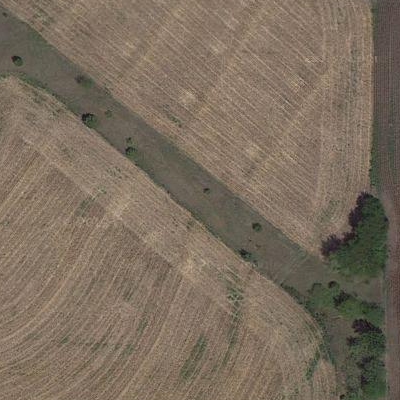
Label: bField